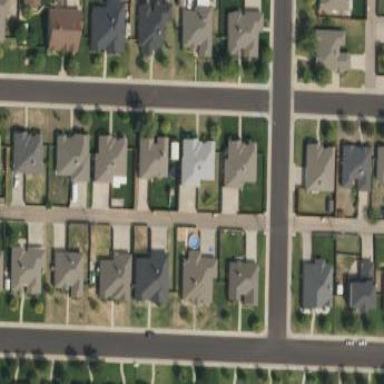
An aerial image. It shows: Sidewalk.